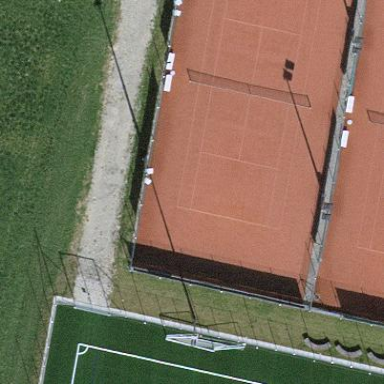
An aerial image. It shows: Tennis court in leisure pitch.